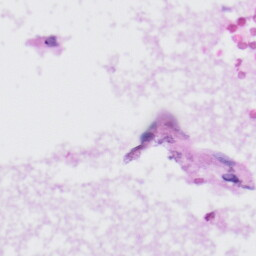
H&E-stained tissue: Liver